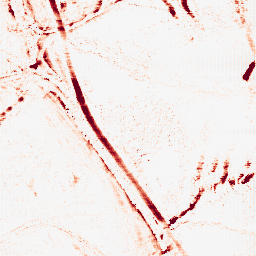
Category: morphological
Decomposition family: morphological_ellipse
Decomposition parameters: operation: opening
width: 5
height: 10
Upsampling method: fft_zeropad
Upsampling parameters: scale: 8
Upsampling scale: 8